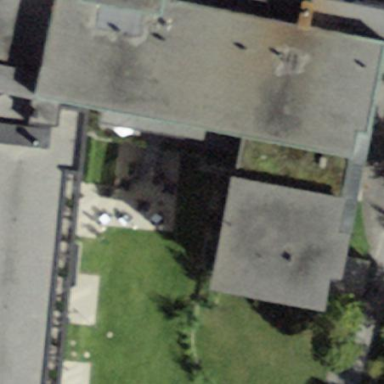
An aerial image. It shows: Hotel building.